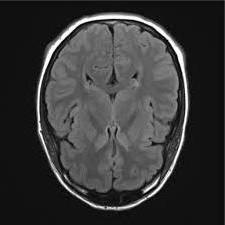
Label: notumor